Field crop: maize
Growth stage: 1
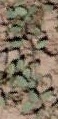
Species: convolvulus